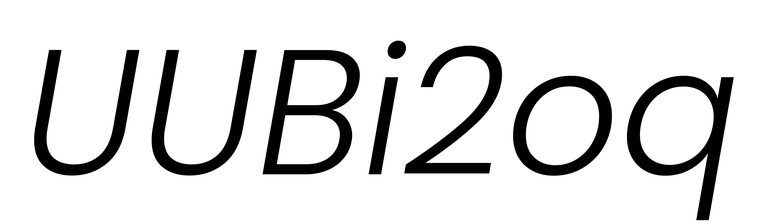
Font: Poppins-LightItalic